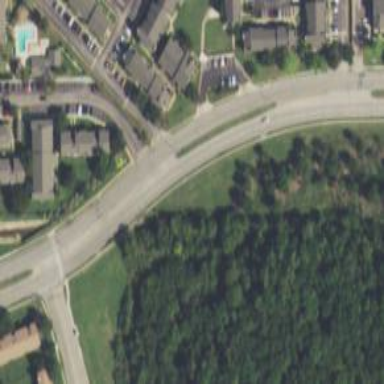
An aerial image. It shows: Secondary link road.